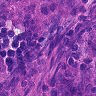
Metastatic tissue present: yes